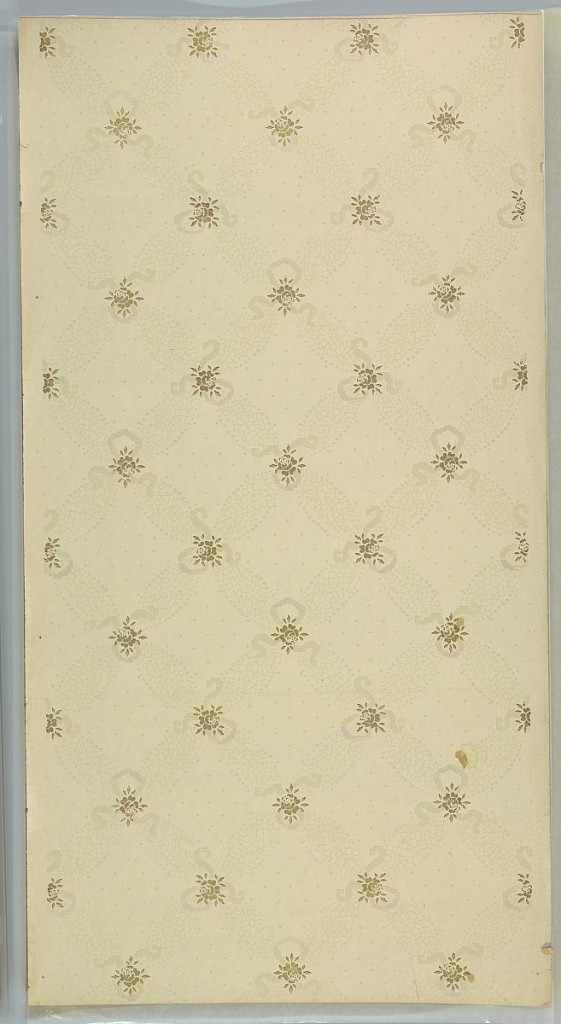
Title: Ceiling paper
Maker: York Card & Paper Co., 1891
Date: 1905–1915
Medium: Machine-printed paper, liquid mica
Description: Mosaic and beading lattice pattern with metallic rose and stylized ribbon centers over a bacground of a large dot grid. Printed on pink-beige ground in tan-beige, white liquid mica and gold liquid mica. Printed in selvedge: "York Card & Paper Co."